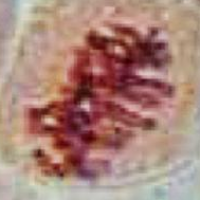
Label: metaphase